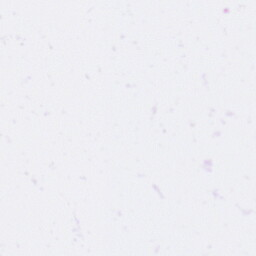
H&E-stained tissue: Pancreatic